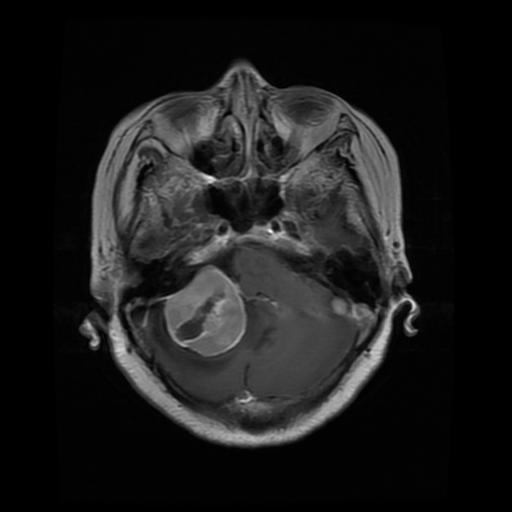
Label: meningioma